高三 · 组合几何学
如图,在 $\triangle \mathrm{ABC}$ 中, $\mathrm{DE} / / \mathrm{BC}$, 若 $\mathrm{AD}=3, \mathrm{BD}=1$, 则 $\frac{\mathrm{AE}}{\mathrm{AC}}$ 等于( )

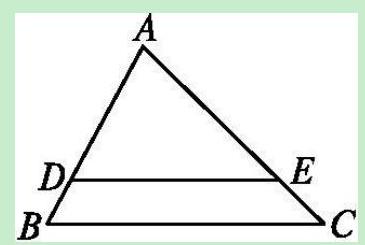
A. 1
B. 3
C. $\frac{4}{3}$
D. $\frac{3}{4}$
答案: D
解析: 解答: $\because \mathrm{DE} / / \mathrm{BC}, \therefore \frac{\mathrm{AE}}{\mathrm{AC}}=\frac{\mathrm{AD}}{\mathrm{AB}}=\frac{\mathrm{AD}}{\mathrm{AD}+\mathrm{BD}}=\frac{3}{3+1}=\frac{3}{4}$.

分析: 本题主要考查了平行线分线段成比例定理, 解决问题的关键是根据平行线分线段成比例定理分析计算即可